Current action and preconditions to check: trajectory_clear

Your task: For each precondition in the list above, predict whether it will hold at this action.

Consider the current scene as observed from the mobile robot's camera, and analyze the predicted future states of all dynamic agents (e.g., people, animals, vehicles, or any moving entities) within the NEXT SECOND.

IMPORTANT: Only answer "very likely" if you are absolutely certain—based on strong, clear evidence—that a dynamic agent will violate the precondition in the predicted future state. Do NOT answer "very likely" for unlikely, ambiguous, or low-probability risks.

Ask yourself for each precondition: Is there a high probability, with clear and convincing evidence, that the predicted future states of any dynamic agent will interfere with the predicted future state of the currently executing action within the NEXT SECOND, causing that precondition to fail?

Assess the risk level based on these predictions. Use "likely" or "very likely" if motions create a clear risk of interference.

Use "neutral" or "improbable" if agents are nearby but their predicted paths are clearly diverging or non-conflicting.

Failure Risk Categories: "very improbable", "improbable", "neutral", "likely", "very likely"

Answer Format: Output ONLY the probability_of_failure value from these categories: "very improbable", "improbable", "neutral", "likely", "very likely"

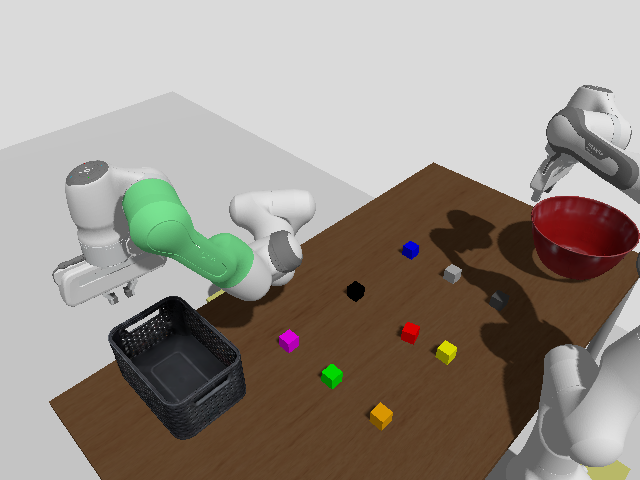

Answer: very improbable